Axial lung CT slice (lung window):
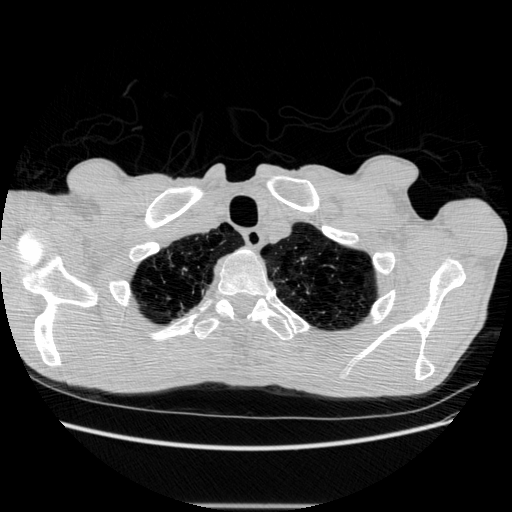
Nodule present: no